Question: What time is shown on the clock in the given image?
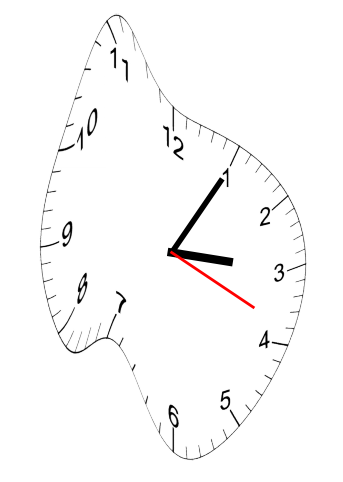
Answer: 03:05:19